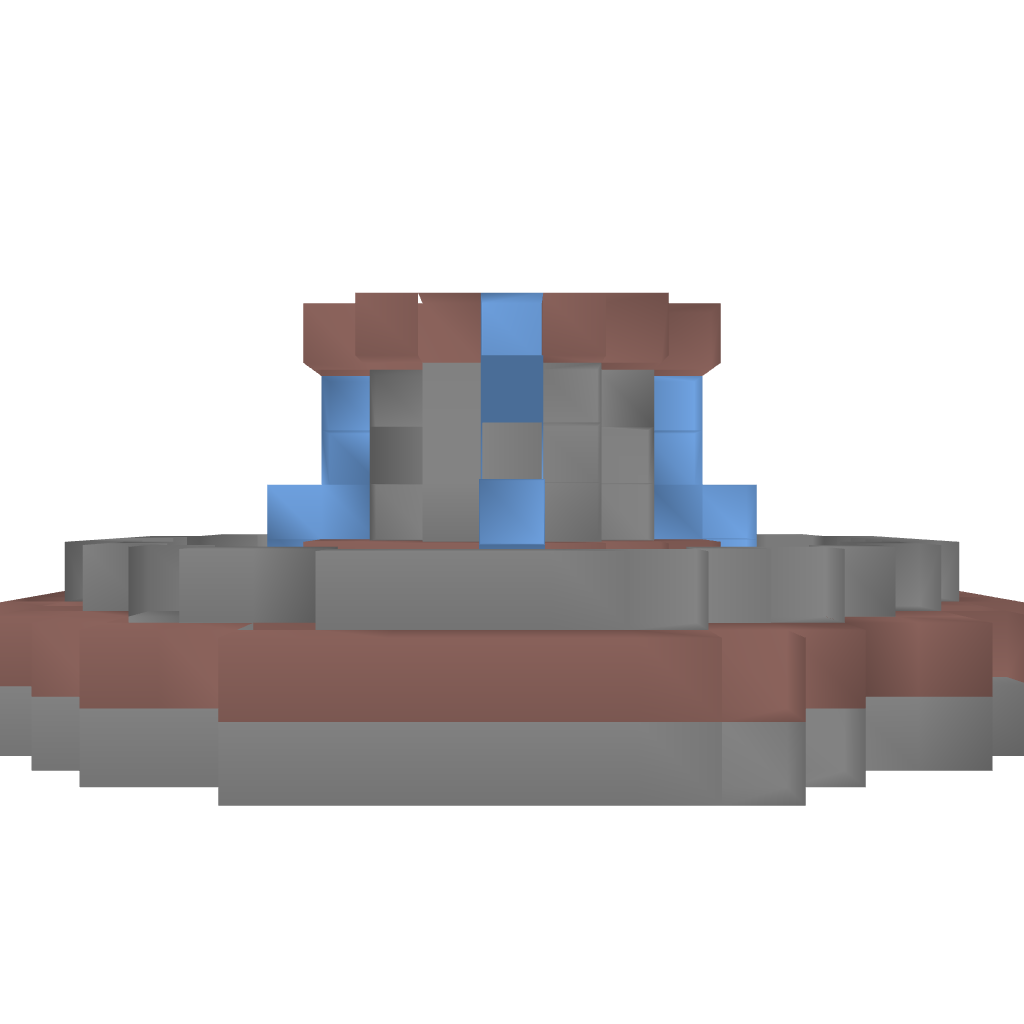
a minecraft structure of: Chafariz/Fonte - Fountain 02 good quality